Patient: sex M, age 23
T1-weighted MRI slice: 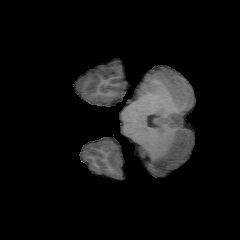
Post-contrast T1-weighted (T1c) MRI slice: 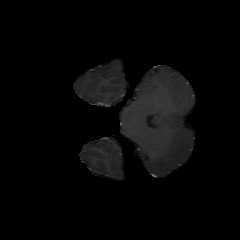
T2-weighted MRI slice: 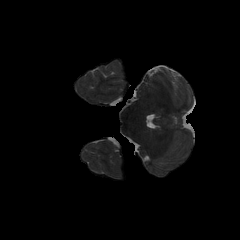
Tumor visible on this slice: no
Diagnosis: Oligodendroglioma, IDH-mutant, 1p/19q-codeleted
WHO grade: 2